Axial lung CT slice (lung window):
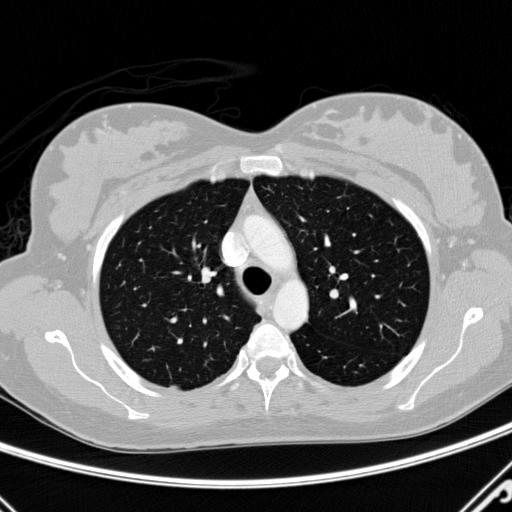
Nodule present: yes
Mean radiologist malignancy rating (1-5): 3